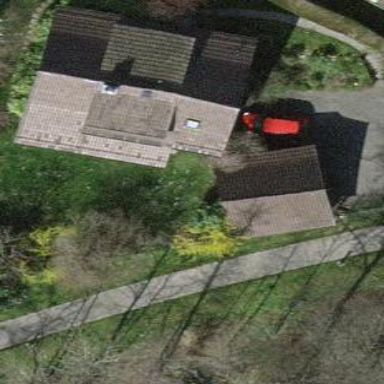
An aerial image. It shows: Garage building.